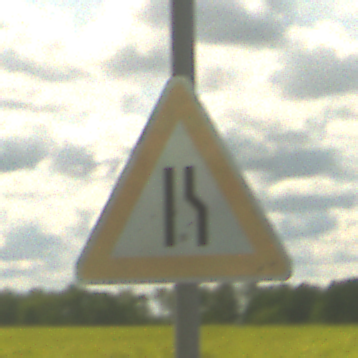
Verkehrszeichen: EinseitigVerengteFahrbahnRechts
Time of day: Midday
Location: Outdoor (RoadRail)
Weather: PartlyCloudy
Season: NotSpecified
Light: Natural